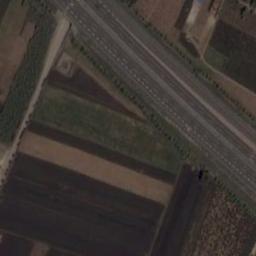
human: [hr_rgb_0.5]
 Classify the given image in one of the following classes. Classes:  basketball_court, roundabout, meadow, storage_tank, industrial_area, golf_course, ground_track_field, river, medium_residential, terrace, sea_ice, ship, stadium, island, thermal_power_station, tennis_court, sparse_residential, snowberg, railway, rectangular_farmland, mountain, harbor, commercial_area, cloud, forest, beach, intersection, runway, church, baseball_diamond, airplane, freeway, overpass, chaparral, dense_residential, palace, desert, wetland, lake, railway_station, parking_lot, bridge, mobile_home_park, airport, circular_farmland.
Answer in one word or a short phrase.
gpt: freeway